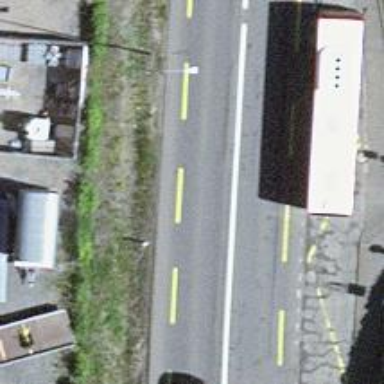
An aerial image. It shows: Secondary road with designated cycle lane.